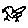
Label: bird